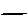
Label: line